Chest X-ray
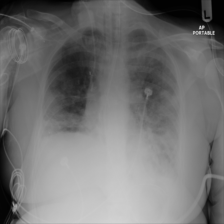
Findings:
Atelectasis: positive
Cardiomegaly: negative
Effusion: negative
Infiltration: positive
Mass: negative
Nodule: negative
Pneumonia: negative
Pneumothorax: negative
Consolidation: negative
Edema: negative
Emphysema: negative
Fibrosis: negative
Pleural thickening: positive
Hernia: negative